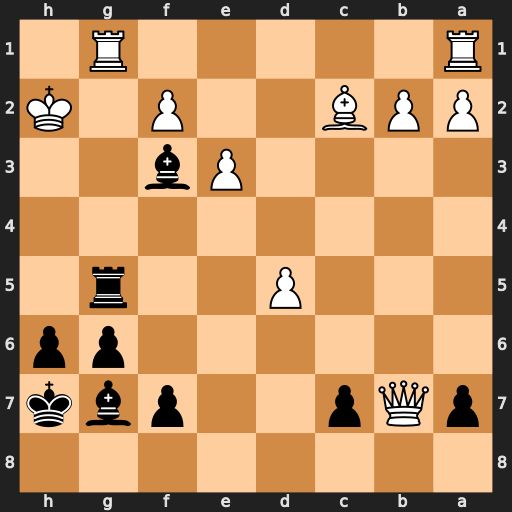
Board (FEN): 8/pQp2pbk/6pp/3P2r1/8/4Pb2/PPB2P1K/R5R1
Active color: b
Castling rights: -
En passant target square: -
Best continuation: Be5+ Rg3 Rh5+ Kg1 Rh1#